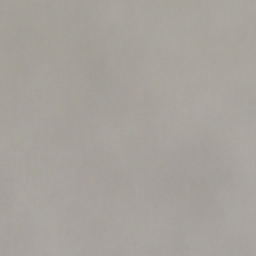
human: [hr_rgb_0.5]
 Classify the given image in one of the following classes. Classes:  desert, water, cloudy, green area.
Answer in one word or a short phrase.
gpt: cloudy